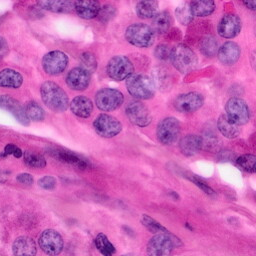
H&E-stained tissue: Pancreatic